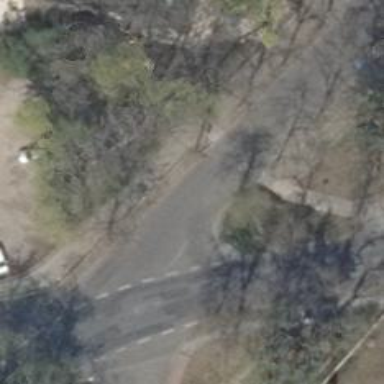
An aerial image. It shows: Uncontrolled road crossing.